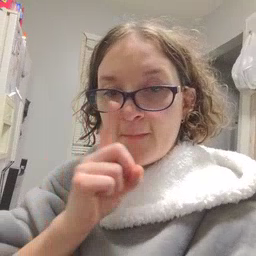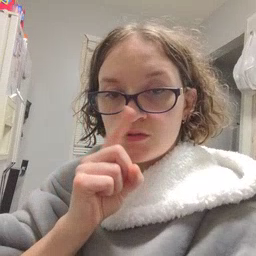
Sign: mouse